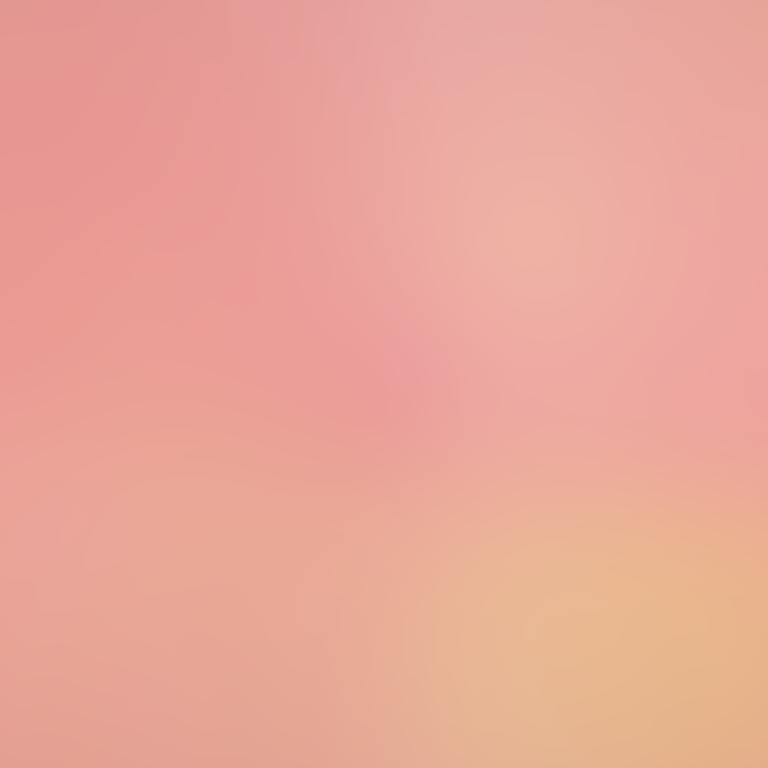
Abstract light effect, smooth gradient from soft pink to warm peach, calm atmosphere, diffuse glow, no room, no furniture, no objects.